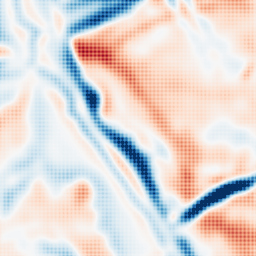
Category: multiscale
Decomposition family: dog
Decomposition parameters: sigma_low: 5
sigma_high: 10
Upsampling method: sinc_hamming
Upsampling parameters: scale: 4
kernel_size: 4
Upsampling scale: 4